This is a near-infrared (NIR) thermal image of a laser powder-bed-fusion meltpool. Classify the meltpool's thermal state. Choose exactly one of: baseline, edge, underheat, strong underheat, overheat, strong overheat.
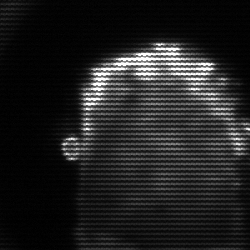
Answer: baseline